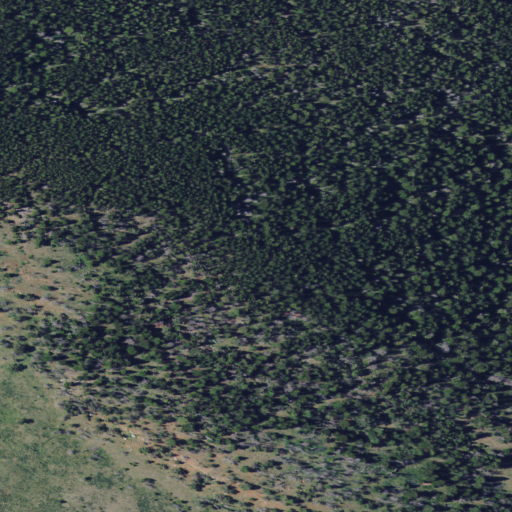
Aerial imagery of mountain in Montana named Reed Hill containing evergreen forest, shrub, and grassland